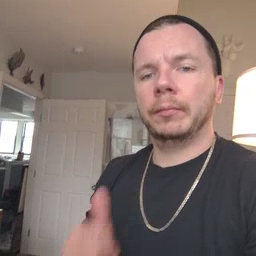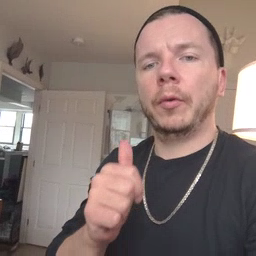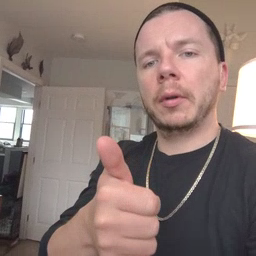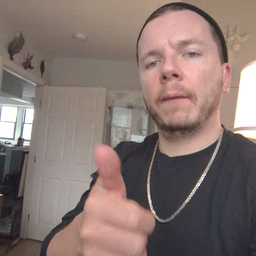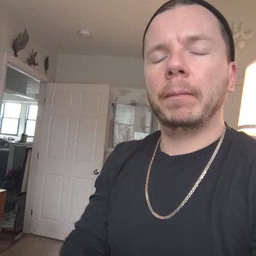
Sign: yourself